Question: I am trying to work with NSPredicates. But it always give me back the same array. Here you can see my predicate.
'''
NSFetchRequest *request = [[NSFetchRequest alloc] init];
NSPredicate *predicate = [NSPredicate predicateWithFormat:@"whichAlbum.album_id == %d", AlbumId];
[request setEntity:[NSEntityDescription entityForName:@"Picture" inManagedObjectContext:self.genkDatabase.managedObjectContext]];
[request setPredicate:predicate];
'''
Also when I try it hardcoded. It gives back the same array.
'''
NSPredicate *predicate = [NSPredicate predicateWithFormat:@"whichAlbum.album_id == 5"];
'''
My database model is:

And here you can see how I put data in my database for entity Picture.
'''
+ (Picture *)pictureWithGenkInfo:(NSDictionary *)genkInfo
inManagedObjectContext:(NSManagedObjectContext *)context
withAlbumId:(int)albumId
withPictureId:(int)pictureId;
{
Picture *picture = nil;
picture = [NSEntityDescription insertNewObjectForEntityForName:@"Picture"
inManagedObjectContext:context];
picture.url = [genkInfo objectForKey:PICTURES_URL];
picture.pic_album_id = [NSNumber numberWithInt:albumId];
picture.picture_id = [NSNumber numberWithInt:pictureId];
return picture;
}
'''
Anybody can help me ?
Kind regards
'''
for (NSDictionary *genkInfo in albums ) {
albumId++;
Album *album = [Album albumWithGenkInfo:genkInfo inManagedObjectContext:document.managedObjectContext withAlbumId:albumId];
for (NSDictionary *genkInfo2 in pictures ) {
pictureId++;
Picture *pic = [Picture pictureWithGenkInfo:genkInfo2 inManagedObjectContext:document.managedObjectContext withAlbumId:albumId withPictureId:pictureId];
[album addPicturesObject:pic]; // this method should be automatically generated
}
pictureId = 0;
// table will automatically update due to NSFetchedResultsController's observing of the NSMOC
}
'''
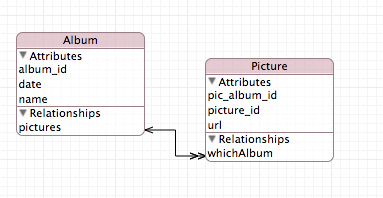
Answer: Better, assuming the value for AlbumId is some kind of number primitive:
'''
old style:
[NSPredicate predicateWithFormat:@"whichAlbum == %@", [NSNumber numberWithInt:AlbumId]];
modern style: (xcode 4.5)
[NSPredicate predicateWithFormat:@"whichAlbum == %@", @(albumId)];
'''
As it <URL> 'predicateWithFormat:' might only generate proper predicates with '%@' and '@K' in its format strings.
Best: Assuming you have access to the Album managed object you are trying to match try this:
'''
[NSPredicate predicateWithFormat:@"whichAlbum == %@", album];
'''
Match to the object, not one of its properties